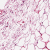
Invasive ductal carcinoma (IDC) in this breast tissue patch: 0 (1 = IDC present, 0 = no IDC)